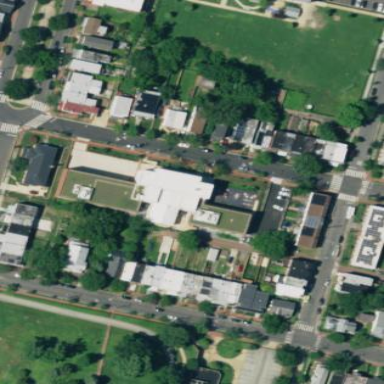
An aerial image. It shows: School.